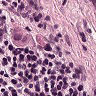
Metastatic tissue present: yes